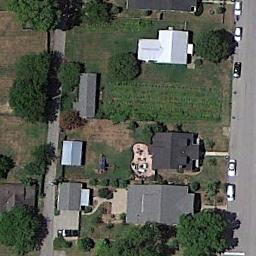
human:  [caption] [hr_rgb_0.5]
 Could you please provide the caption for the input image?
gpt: The medium residential is on the grass next to the farmland .

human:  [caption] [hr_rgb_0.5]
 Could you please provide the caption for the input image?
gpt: The medium residential area has some houses on the grass and some trees are among these houses .

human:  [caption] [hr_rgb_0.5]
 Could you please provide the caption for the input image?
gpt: There are several roads next to the medium-sized residential area .

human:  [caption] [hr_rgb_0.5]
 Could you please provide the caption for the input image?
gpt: Many buildings of different shapes are in medium residential area .

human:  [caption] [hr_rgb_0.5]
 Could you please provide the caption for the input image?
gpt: There are some buildings and green trees on the medium residential area .